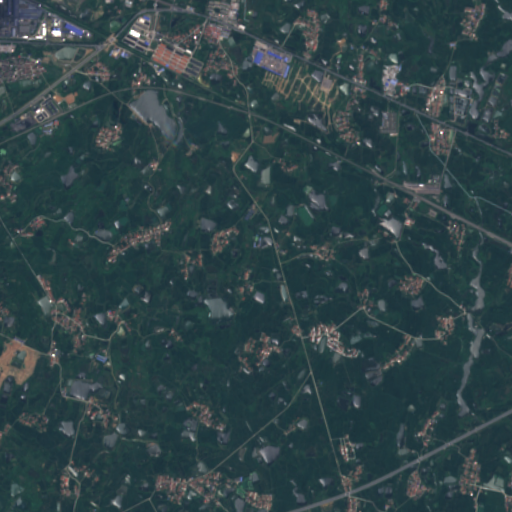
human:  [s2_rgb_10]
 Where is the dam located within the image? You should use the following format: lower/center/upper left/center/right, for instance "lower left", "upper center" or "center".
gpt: The dam is located in the upper left of the image.
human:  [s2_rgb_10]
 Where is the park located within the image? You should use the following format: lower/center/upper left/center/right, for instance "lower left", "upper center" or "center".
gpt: The park is located in the upper left of the image.
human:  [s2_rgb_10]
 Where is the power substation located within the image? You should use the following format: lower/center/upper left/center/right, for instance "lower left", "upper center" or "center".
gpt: The power substation is located in the upper right of the image.
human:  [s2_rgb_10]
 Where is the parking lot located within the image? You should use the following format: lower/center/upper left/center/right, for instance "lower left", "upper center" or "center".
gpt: There is no parking lot in the image.